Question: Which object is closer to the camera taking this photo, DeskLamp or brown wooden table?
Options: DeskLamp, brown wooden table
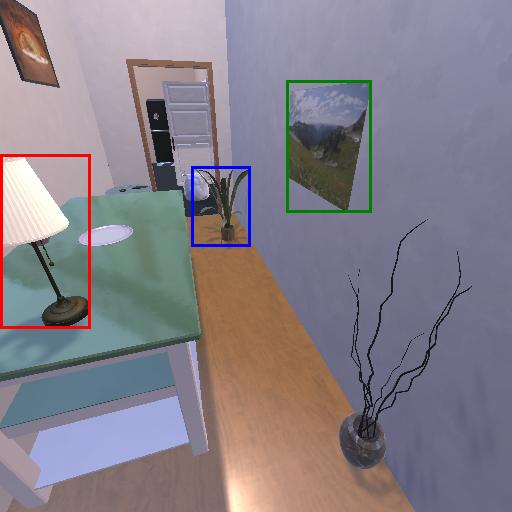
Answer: DeskLamp